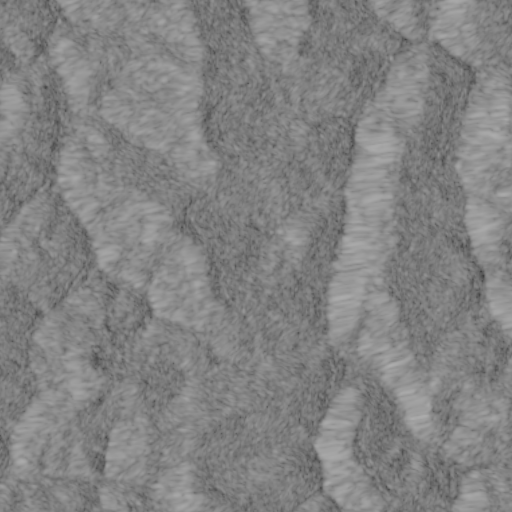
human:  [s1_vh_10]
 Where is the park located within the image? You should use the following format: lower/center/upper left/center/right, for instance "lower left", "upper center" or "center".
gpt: The park is located in the upper right of the image.
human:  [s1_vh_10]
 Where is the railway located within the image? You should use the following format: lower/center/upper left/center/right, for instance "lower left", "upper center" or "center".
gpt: The railway is located in the left of the image.
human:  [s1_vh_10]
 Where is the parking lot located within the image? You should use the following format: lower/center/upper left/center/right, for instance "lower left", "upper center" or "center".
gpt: There is no parking lot in the image.

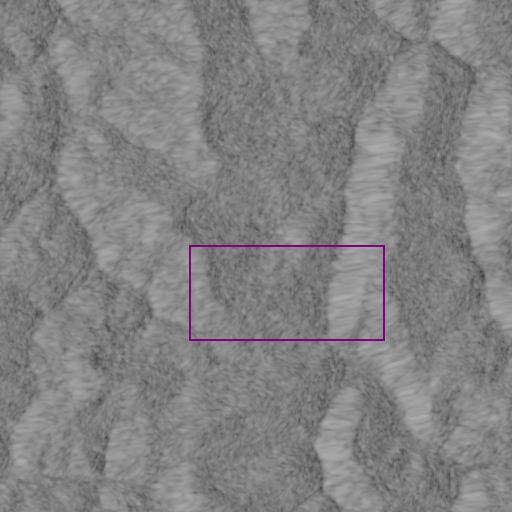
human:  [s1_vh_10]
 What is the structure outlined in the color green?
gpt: There is no green outline.
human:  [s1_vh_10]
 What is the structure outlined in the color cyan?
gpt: There is no structure outlined in cyan.